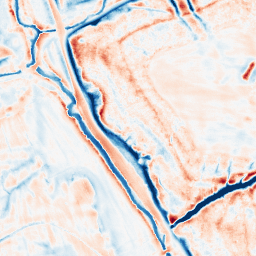
Category: edge_preserving
Decomposition family: bilateral
Decomposition parameters: d: 21
sigma_color: 50
sigma_space: 25
Upsampling method: sinc_blackman
Upsampling parameters: scale: 2
kernel_size: 16
Upsampling scale: 2